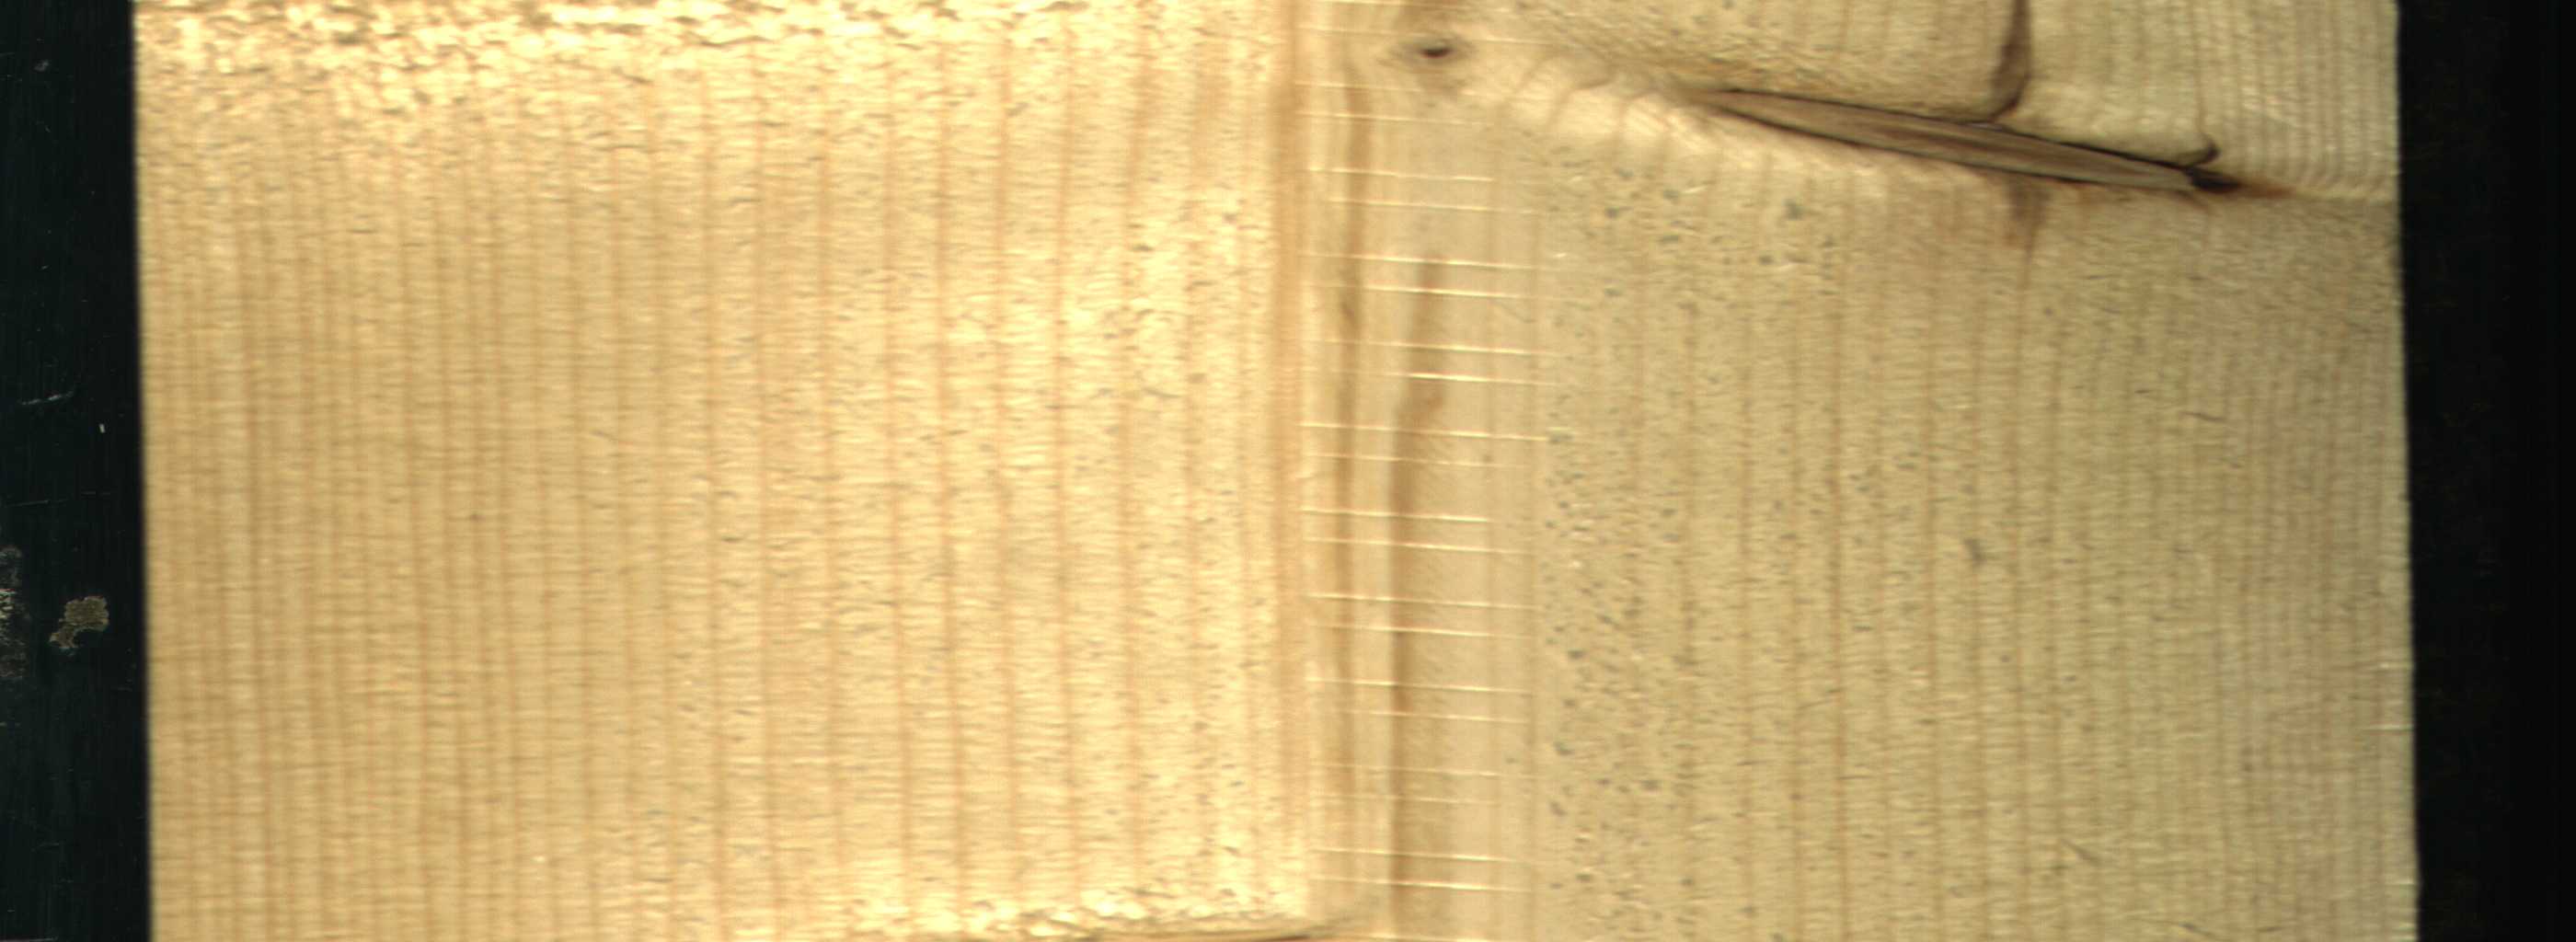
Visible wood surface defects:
Dead_Knot
Live_Knot